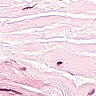
Metastatic tissue present: no